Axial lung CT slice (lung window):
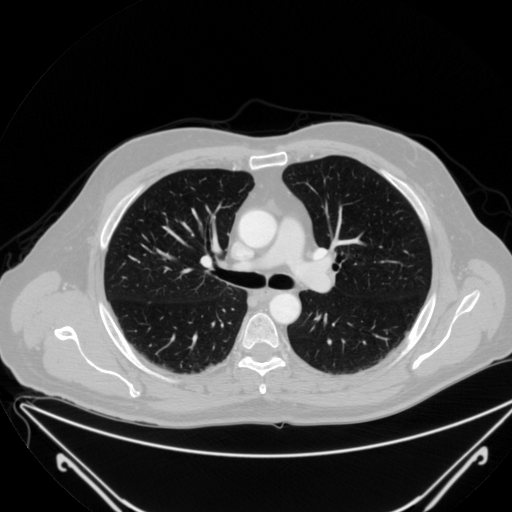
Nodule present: no